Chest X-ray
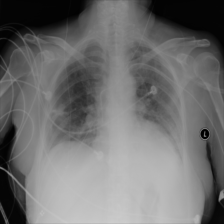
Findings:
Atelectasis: positive
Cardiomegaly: negative
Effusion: negative
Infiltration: negative
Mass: negative
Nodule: positive
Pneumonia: negative
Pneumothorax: negative
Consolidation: positive
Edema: negative
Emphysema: negative
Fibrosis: negative
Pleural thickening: negative
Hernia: negative